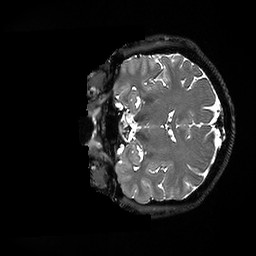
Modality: T2w
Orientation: coronal
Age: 46
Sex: female
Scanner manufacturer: ge
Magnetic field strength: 3 T
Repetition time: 3.202 s
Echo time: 0.06575 s